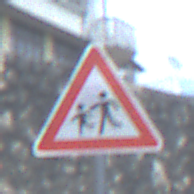
Verkehrszeichen: KinderRechts
Umgebung: Outdoor, Suburban
Tageszeit: MorningAfternoon
Wetter: PartlyCloudy
Licht: Natural
Jahreszeit: NotSpecified
Kontrast: LowContrast